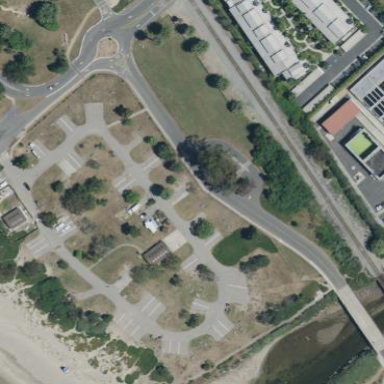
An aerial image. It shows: Campsite for tourism.